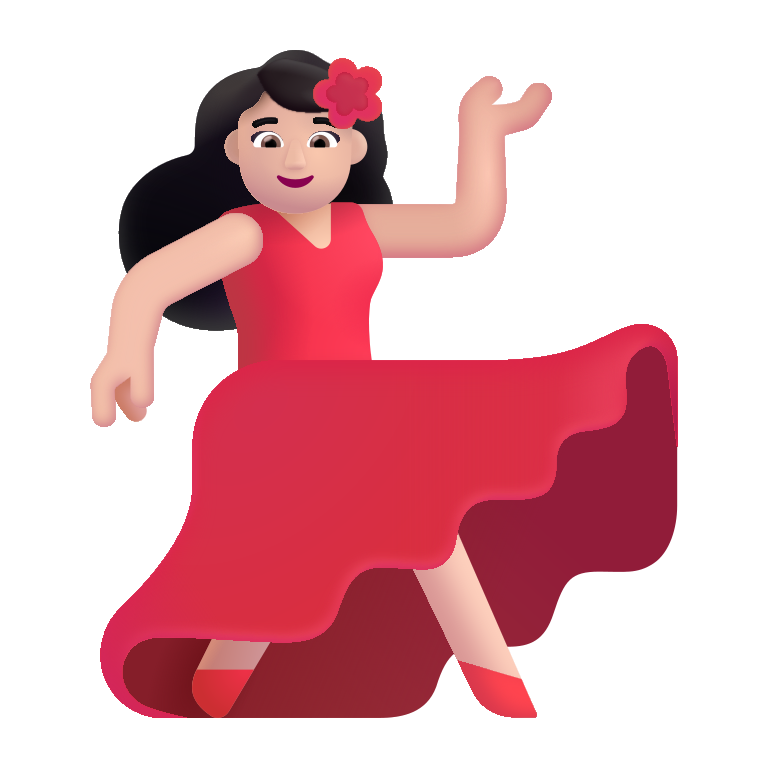
woman dancing color light